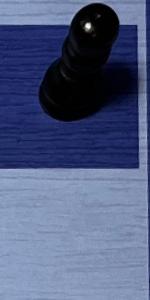
Label: Empty